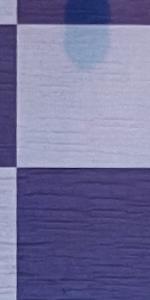
Label: Empty